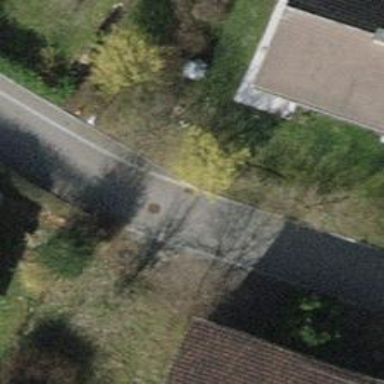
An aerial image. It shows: Asphalt road in residential area.